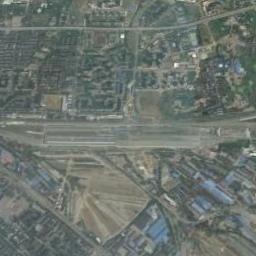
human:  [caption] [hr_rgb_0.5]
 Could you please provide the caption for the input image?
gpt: The railway station is next to some buildings and trees .

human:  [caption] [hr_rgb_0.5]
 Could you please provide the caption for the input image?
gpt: A well-equipped railway station in a crowded city .

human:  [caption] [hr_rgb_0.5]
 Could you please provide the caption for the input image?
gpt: There are lots of buildings beside the railway station .

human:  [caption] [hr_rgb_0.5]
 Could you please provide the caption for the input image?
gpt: The railway station with lots of railways is surrounded by lots of other buildings and a clearing is next to the railway station .

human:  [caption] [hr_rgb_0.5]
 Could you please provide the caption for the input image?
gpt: There are many buildings and some bare land around the railway station .